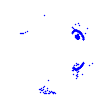
Particle: electron